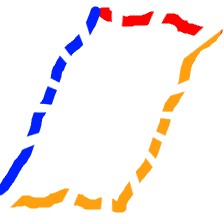
Shape: parallelogram